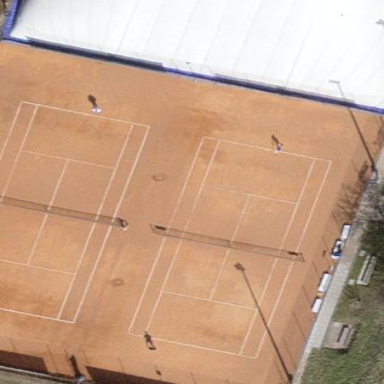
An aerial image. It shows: Tennis court on the leisure land pitch.